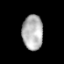
Tissue: prostate
Cell type: NK cells
Senescence score: 0.7221
Nuclear area (px): 704
Mean DAPI intensity: 179.658